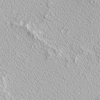
Atmospheric dust classification: not_dusty